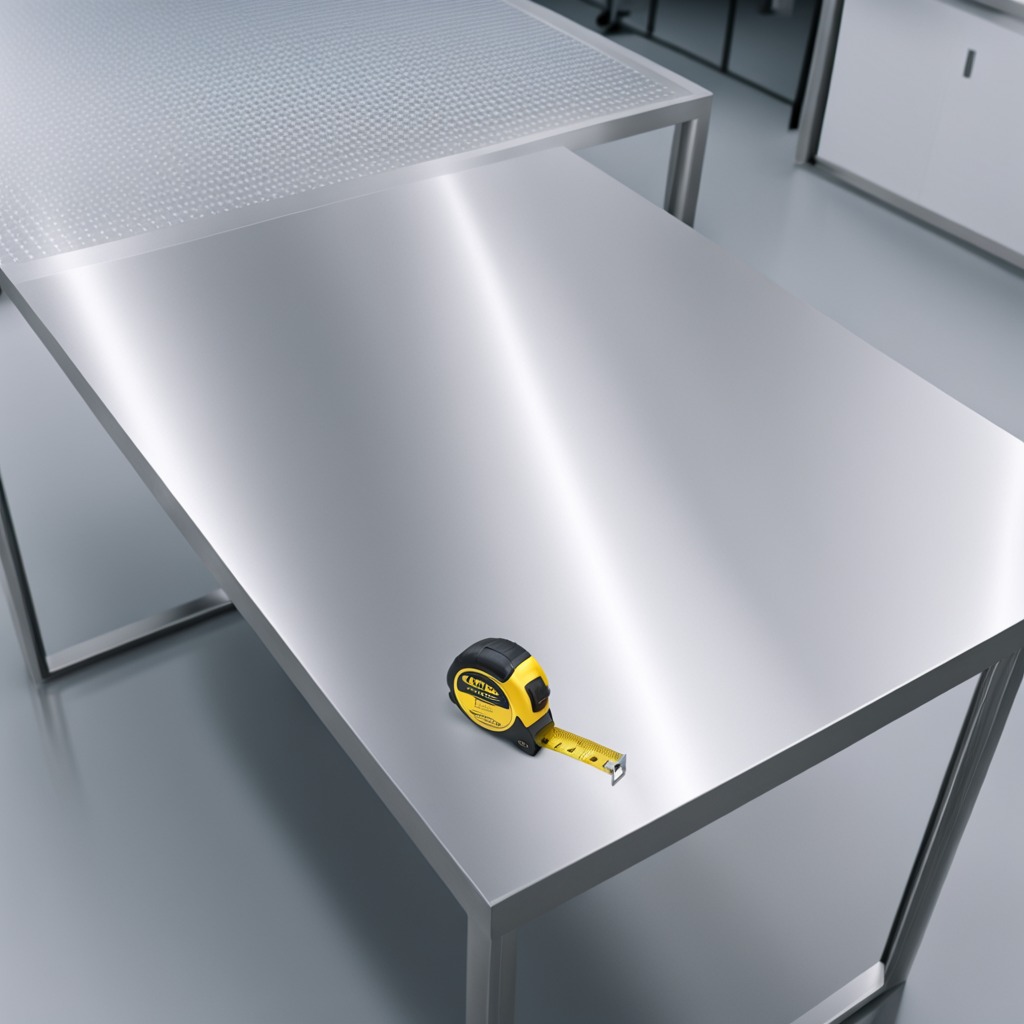
A measuring tape lies on the stainless steel table in a high-end prototyping lab.